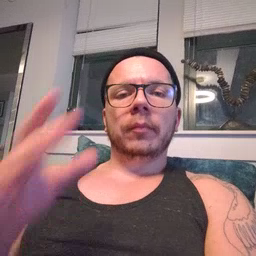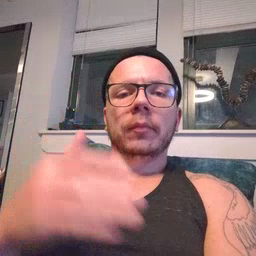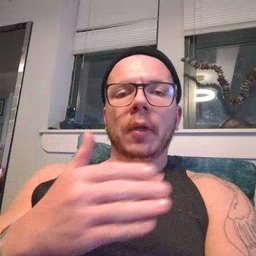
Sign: kitty